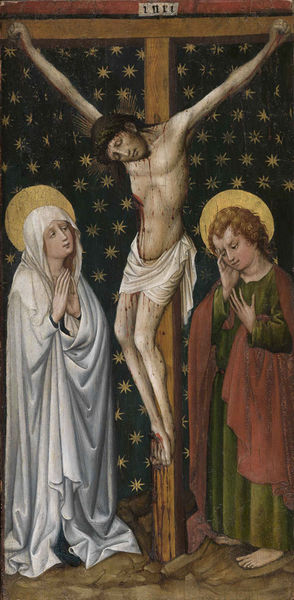
Titel: Christus am Kreuz zwischen Maria und Johannes
Künstler: Meister des Staufener Altars
Standort: Karlsruhe
Institution: Staatliche Kunsthalle Karlsruhe
Schlagwörter: blau, gemälde, gott, himmel, lendenschurz, mann, nackt, schurz, umhang, weiß, wunde, frauen, grün, menschen, braun, frau, holz, kleid, schwarz, rot, tuch, malerei, falten, johannes, leinen, tod, tot, trauer, hände, öl, boden, gewand, gold, haare, gewänder, mutter, gotik, füße, schrift, inschrift, nagel, nägel, barfuss, blut, lendentuch, kreuz, stern, strahlen, sterne, sternenhimmel, angel, beten, gebet, ölmalerei, karfreitag, heiligenschein, nimbus, christus, jesus, kreuzigung, sterben, wundmal, leid, leiden, mittelalter, romanik, kruzifix, heilige, jünger, heilig, maria, madonna, magdalena, anbetung, gekreuzigt, beweinung, maria magdalena, mutter gottes, dornenkrone, sohn, tränen, erlösung, johannes der täufer, himml, heiligenscheine, passion, seitenwunde, inri, nimben, strahlennimbus, tafelmalerei, sohn gottes, lieblingsjünger, kreuzs, mari, stenre, jesuschristus, gotees sohn, drei nagel, schnitwunde, schnittunde, herzwunde, kreuzgruppe